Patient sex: M
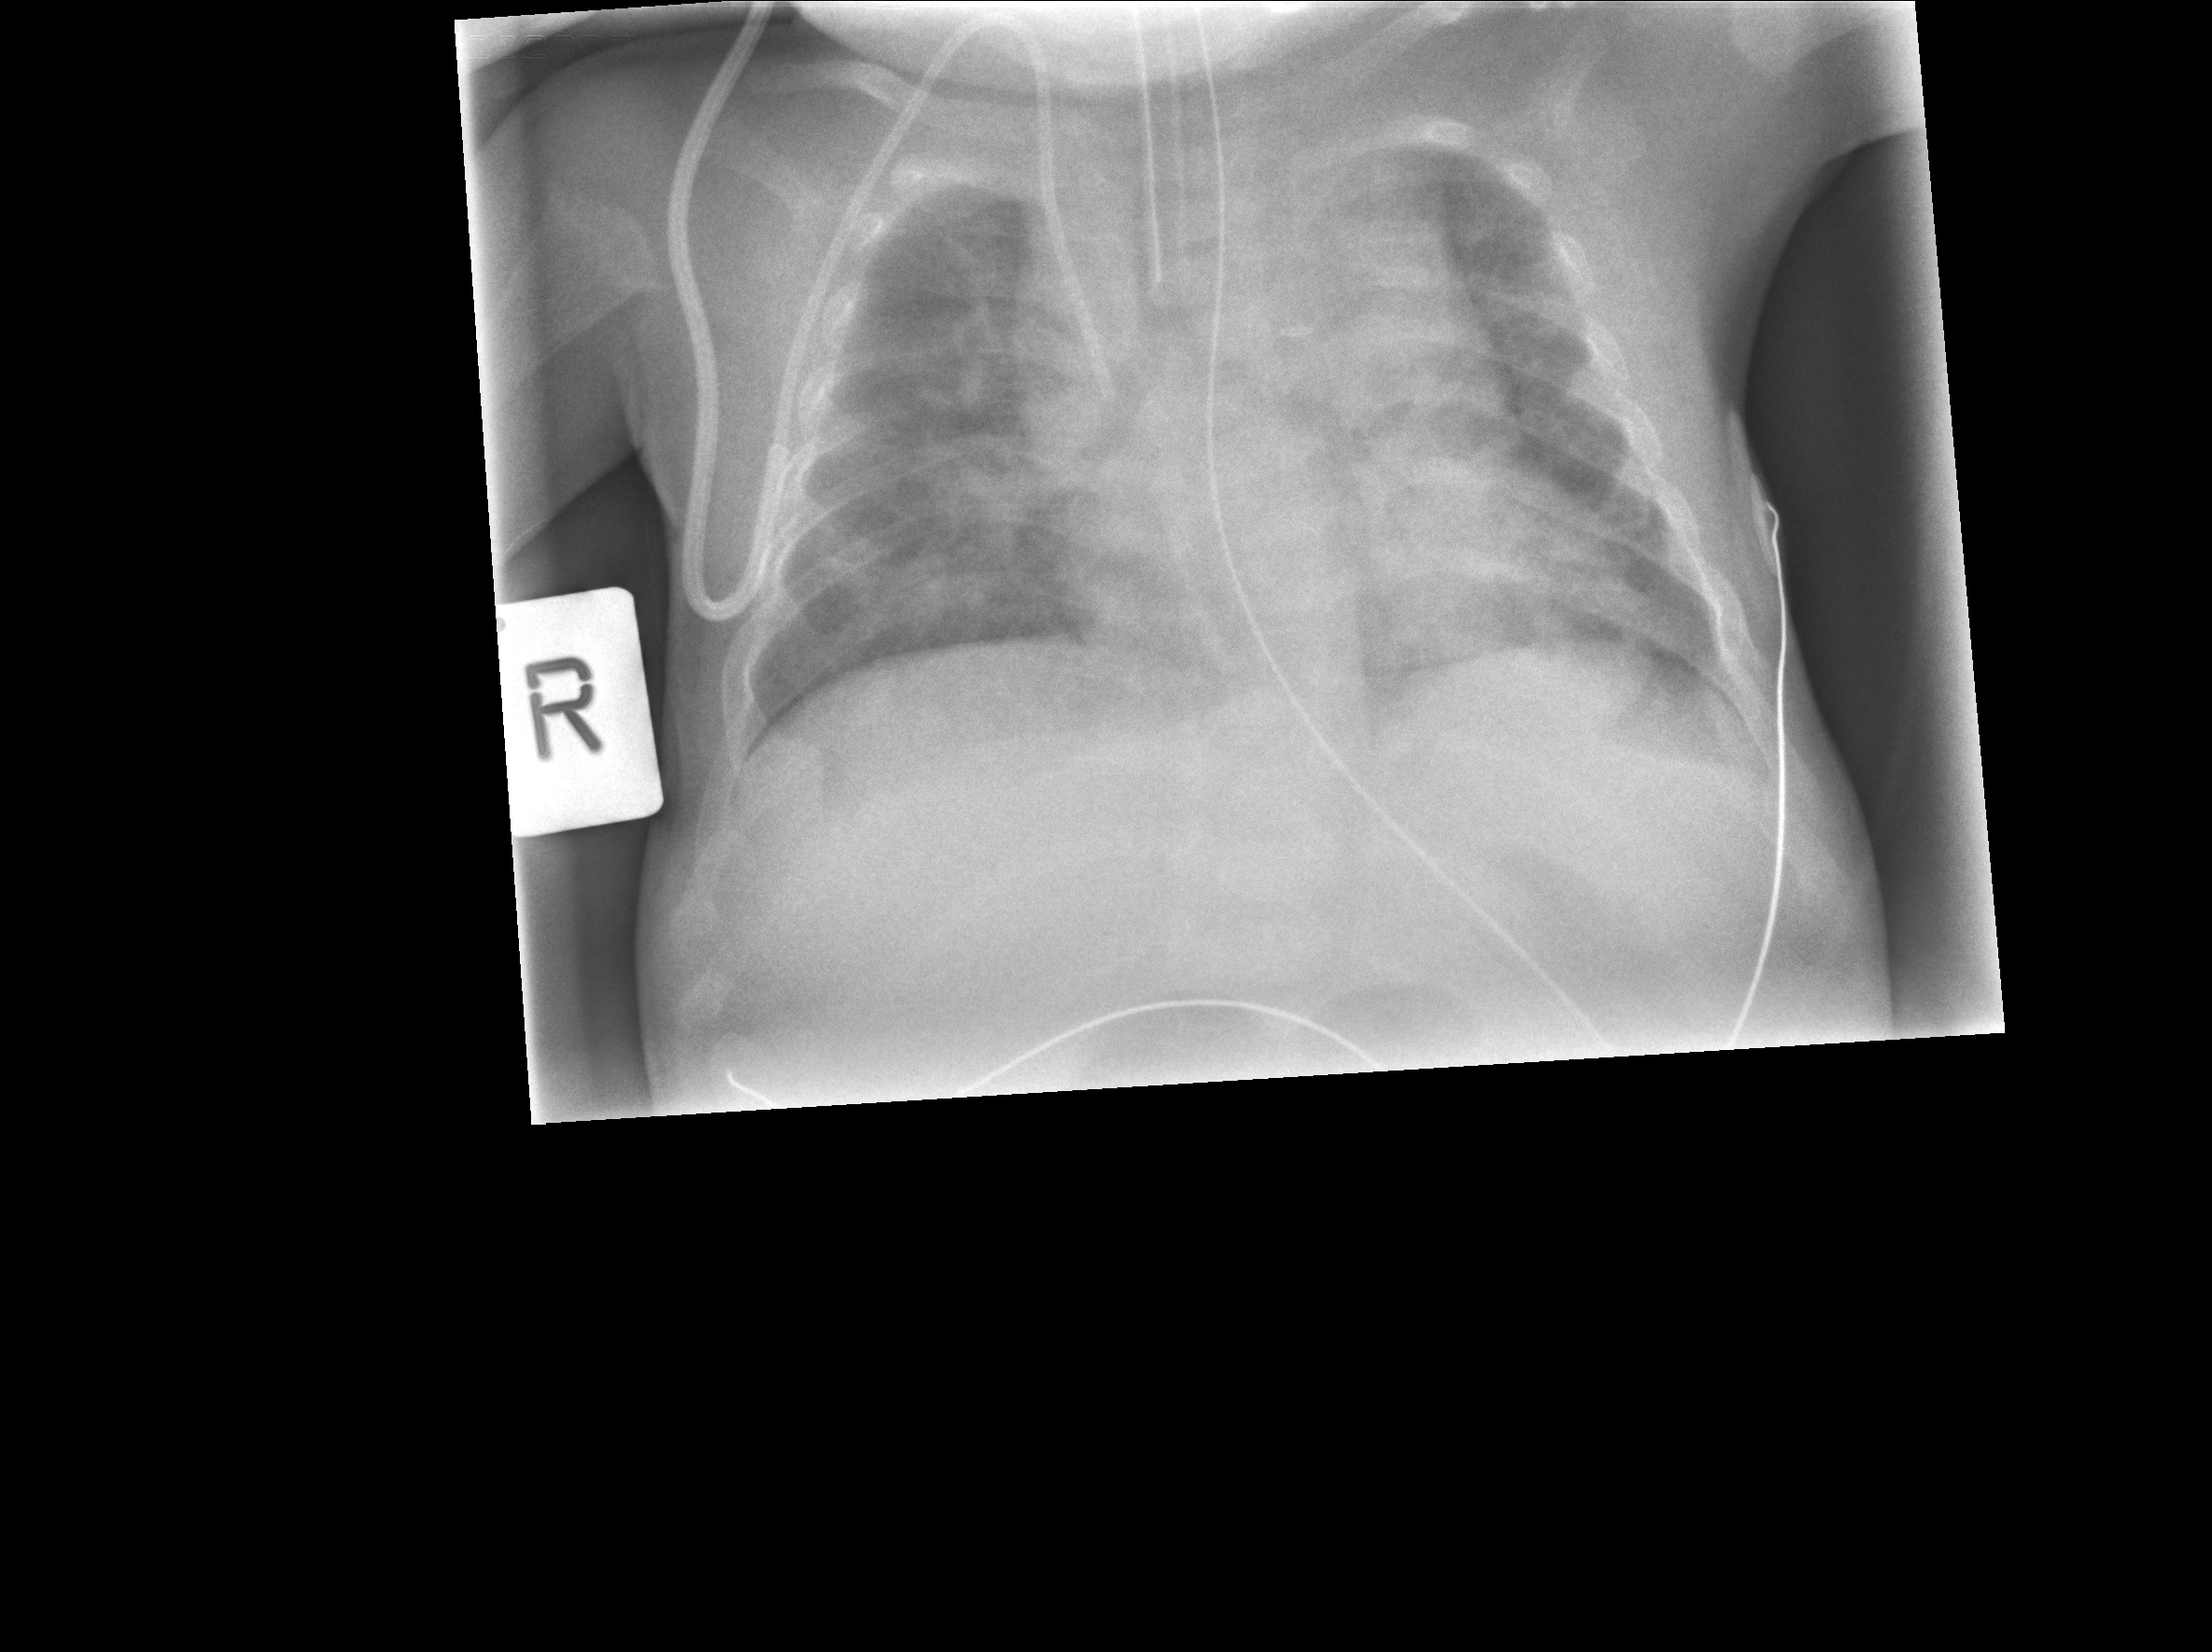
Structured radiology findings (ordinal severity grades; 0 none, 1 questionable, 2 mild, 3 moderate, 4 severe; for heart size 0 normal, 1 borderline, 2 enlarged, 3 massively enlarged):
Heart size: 0
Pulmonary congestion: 0
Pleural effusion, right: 0
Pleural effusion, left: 0
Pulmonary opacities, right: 0
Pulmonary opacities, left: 2
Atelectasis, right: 1
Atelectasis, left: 0